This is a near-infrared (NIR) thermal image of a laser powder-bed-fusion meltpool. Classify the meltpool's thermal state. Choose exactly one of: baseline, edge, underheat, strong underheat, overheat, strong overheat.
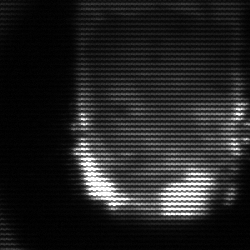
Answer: baseline